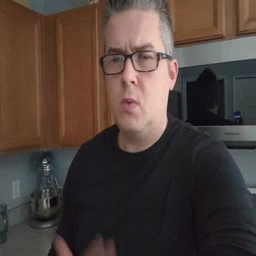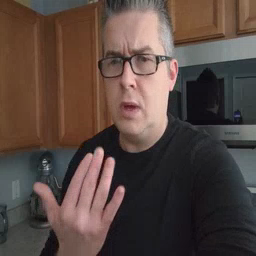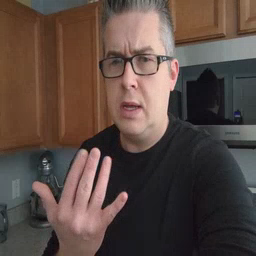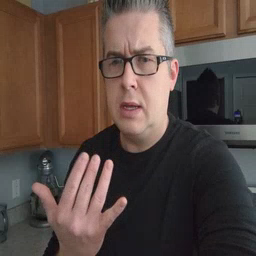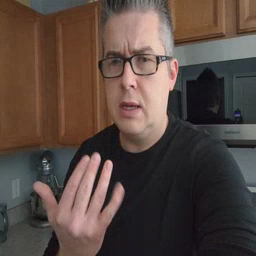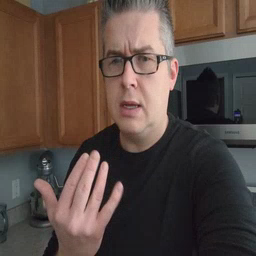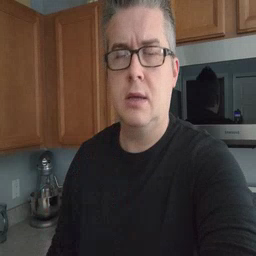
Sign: wait